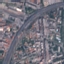
Label: Highway